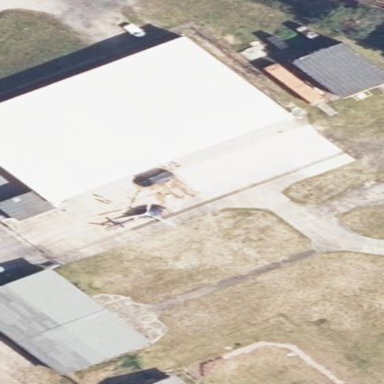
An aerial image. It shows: Hangar building located at airport.